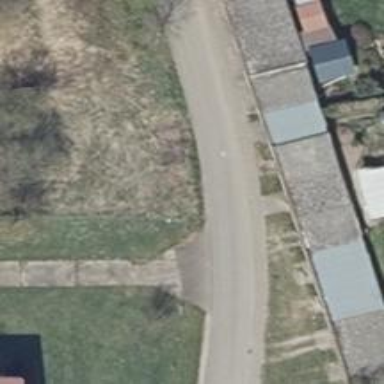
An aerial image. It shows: Smooth asphalt road in residential area.